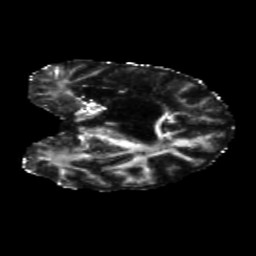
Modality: FA
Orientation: coronal
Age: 31
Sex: female
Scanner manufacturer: siemens
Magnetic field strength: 3 T
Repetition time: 5.25 s
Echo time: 0.08 s